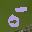
Label: 5